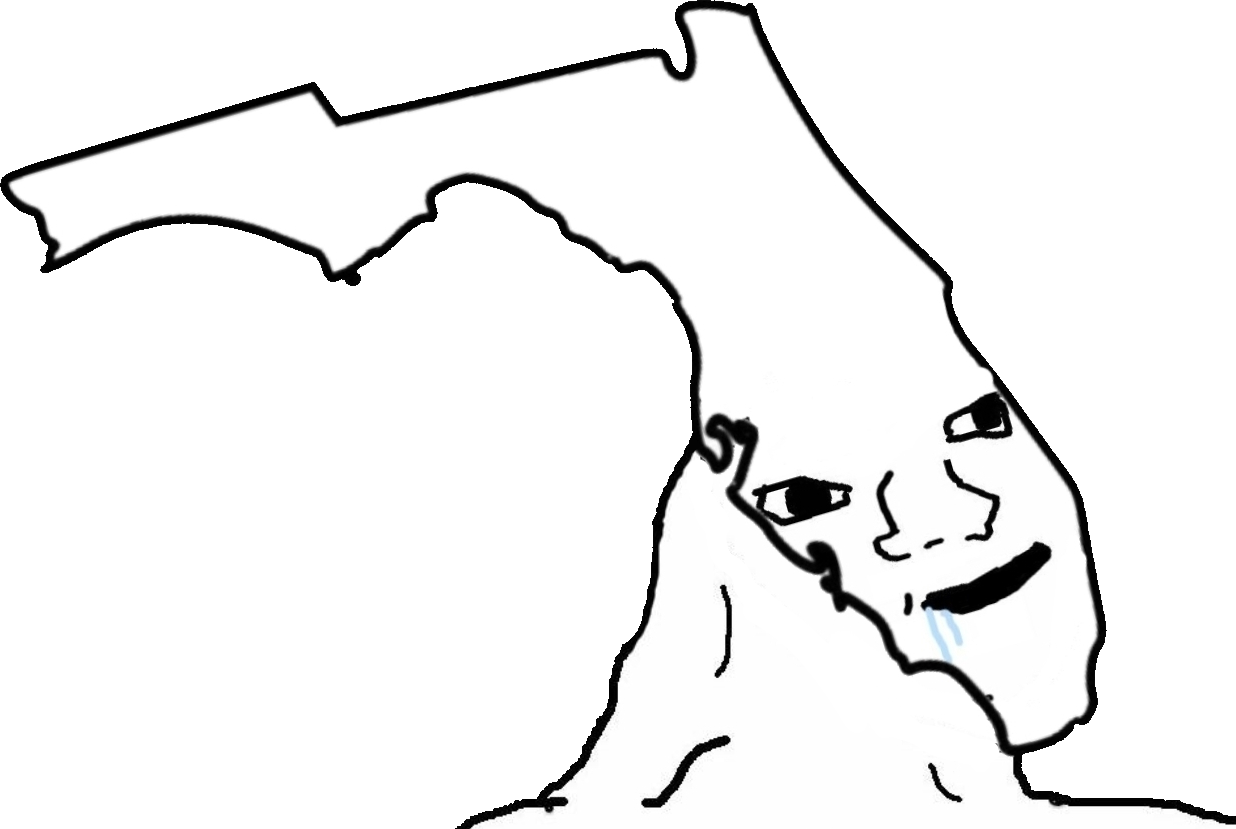
Label: 5_Brainlet